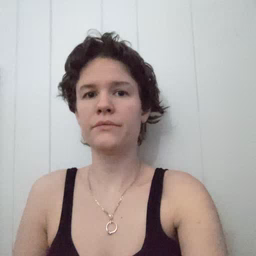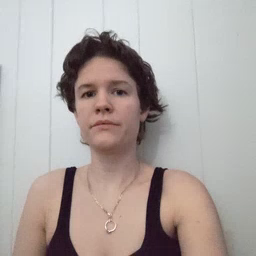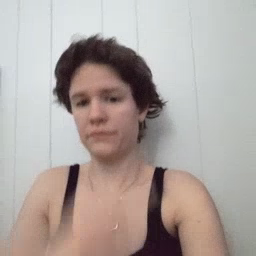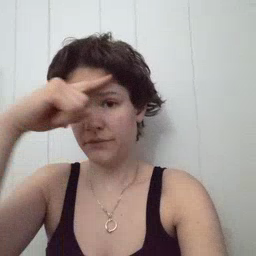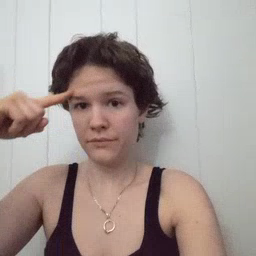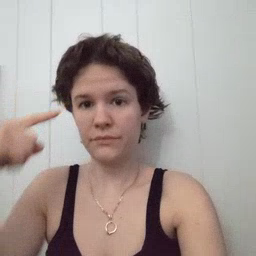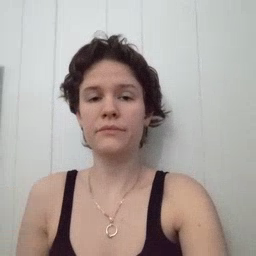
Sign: black